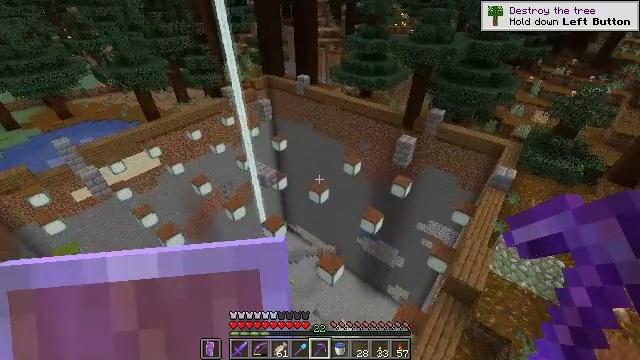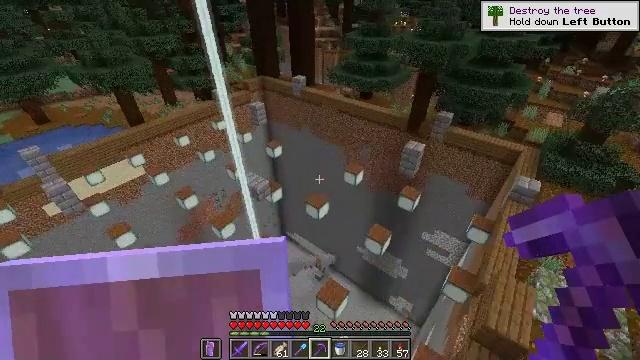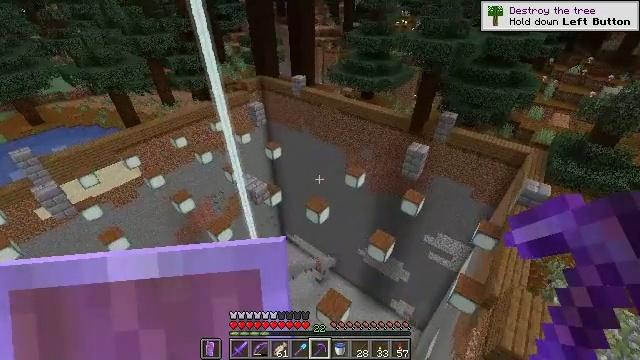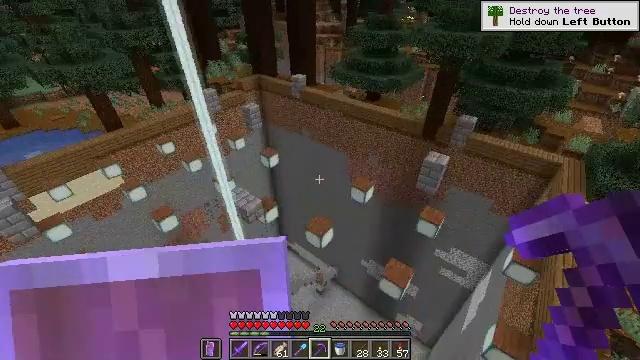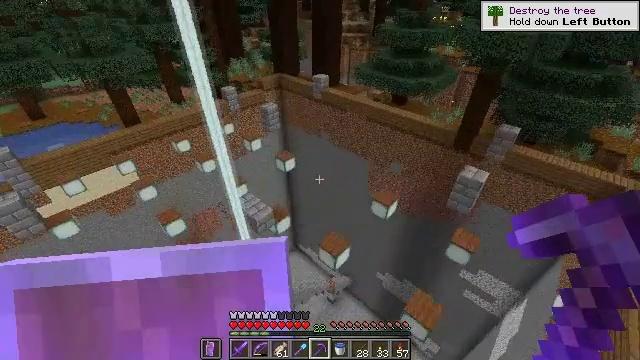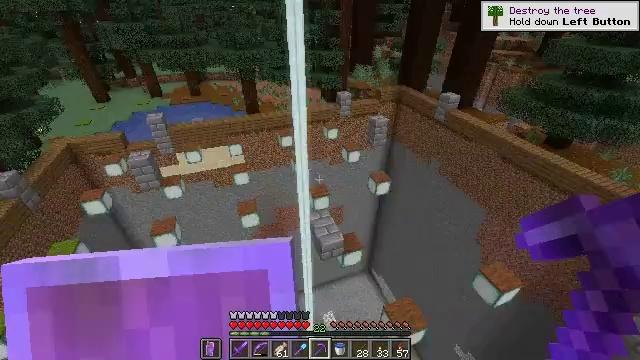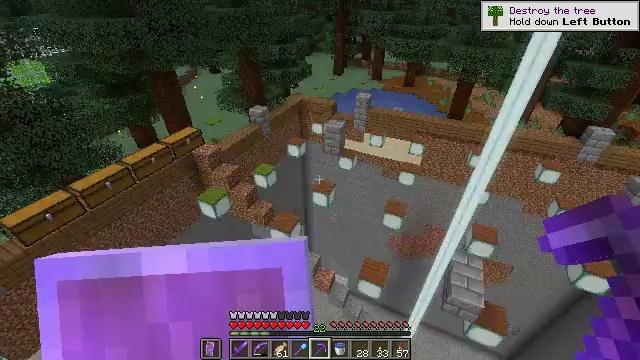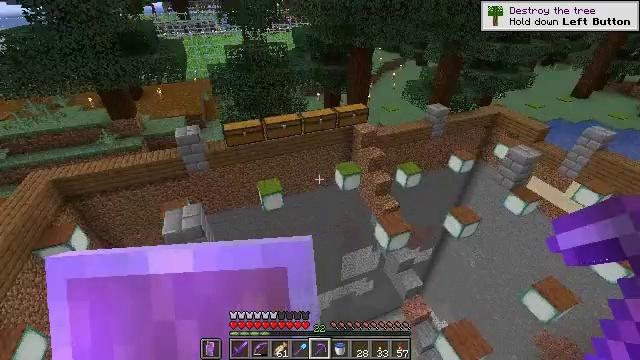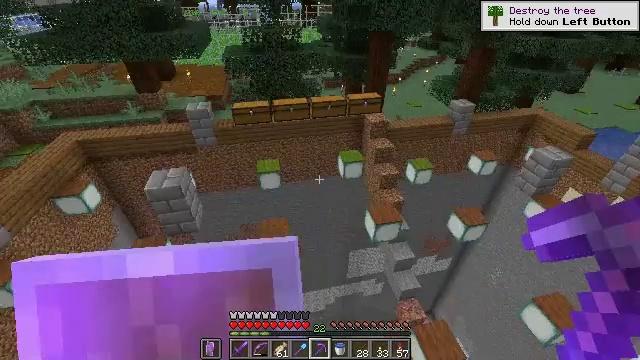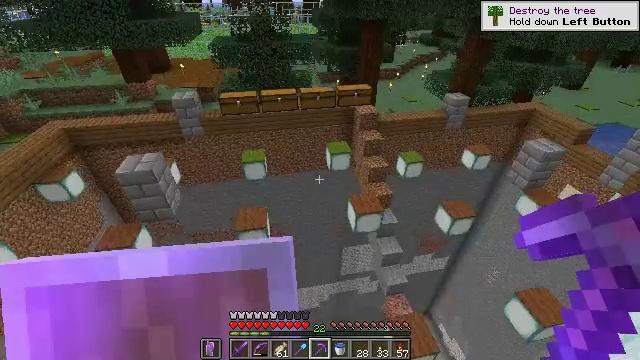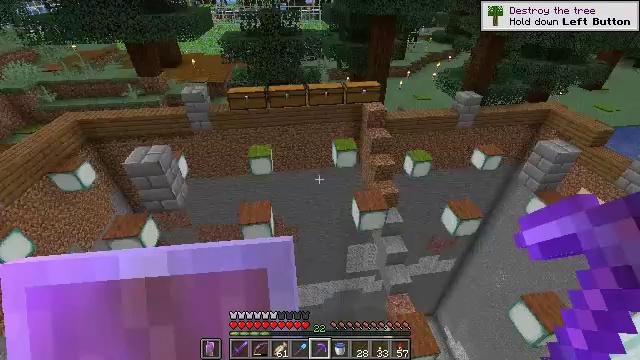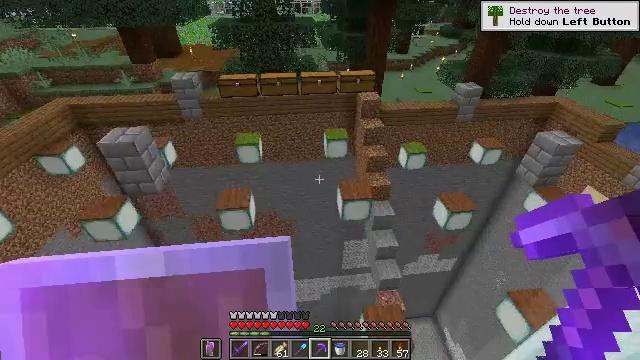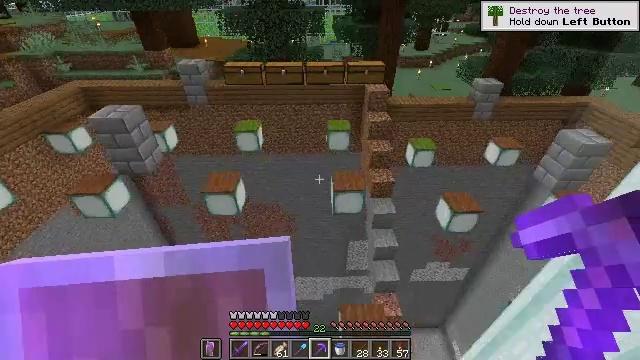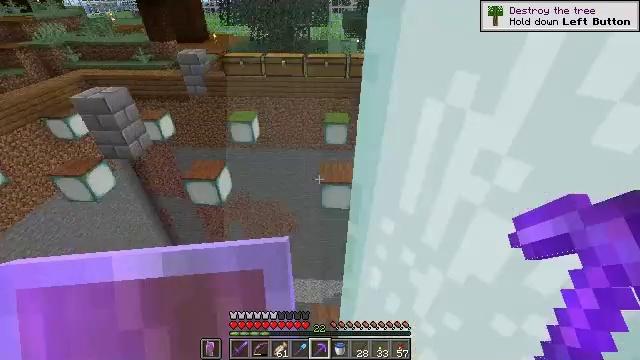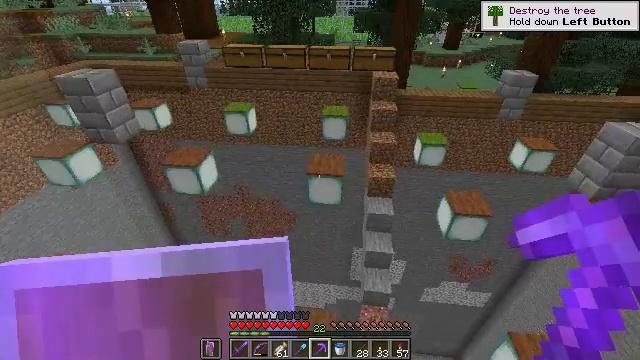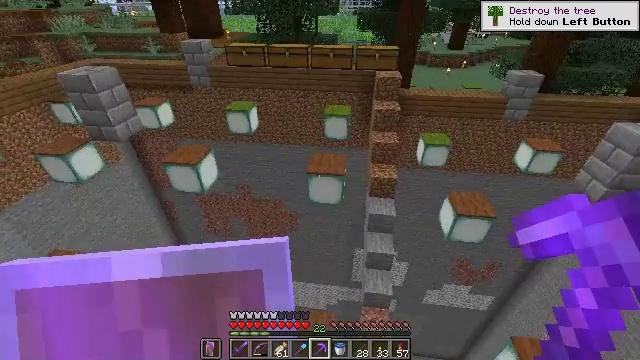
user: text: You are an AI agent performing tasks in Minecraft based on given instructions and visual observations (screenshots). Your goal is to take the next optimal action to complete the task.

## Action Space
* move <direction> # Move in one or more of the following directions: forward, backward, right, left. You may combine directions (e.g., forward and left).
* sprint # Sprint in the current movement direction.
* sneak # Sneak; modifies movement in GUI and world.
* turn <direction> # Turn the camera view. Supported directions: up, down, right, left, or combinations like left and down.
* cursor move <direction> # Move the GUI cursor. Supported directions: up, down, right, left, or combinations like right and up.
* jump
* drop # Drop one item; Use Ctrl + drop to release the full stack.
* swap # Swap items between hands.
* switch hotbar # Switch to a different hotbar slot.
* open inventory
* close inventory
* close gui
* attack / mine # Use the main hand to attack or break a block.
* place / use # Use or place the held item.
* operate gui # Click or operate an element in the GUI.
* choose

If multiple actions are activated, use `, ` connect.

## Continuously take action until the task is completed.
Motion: motion action
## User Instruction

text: Hunt a slime.
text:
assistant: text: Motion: no_op
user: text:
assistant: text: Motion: no_op
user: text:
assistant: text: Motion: no_op
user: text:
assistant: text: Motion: turn left
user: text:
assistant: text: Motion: turn left and up
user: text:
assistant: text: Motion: turn left
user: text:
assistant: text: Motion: turn left
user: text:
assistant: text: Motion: turn left
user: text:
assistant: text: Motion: turn left
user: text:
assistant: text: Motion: turn left
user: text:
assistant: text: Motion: turn left
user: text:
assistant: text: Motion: turn left
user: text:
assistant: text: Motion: turn left
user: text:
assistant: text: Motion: turn left and up
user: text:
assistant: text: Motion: no_op
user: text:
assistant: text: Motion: no_op
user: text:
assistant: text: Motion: no_op
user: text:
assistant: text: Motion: no_op
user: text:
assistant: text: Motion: no_op
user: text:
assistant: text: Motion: no_op
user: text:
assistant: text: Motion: no_op
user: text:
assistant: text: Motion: no_op
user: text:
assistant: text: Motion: no_op
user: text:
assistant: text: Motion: turn right and up
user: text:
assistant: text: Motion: turn right and down
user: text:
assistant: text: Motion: turn right and down
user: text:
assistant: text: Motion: turn right and up
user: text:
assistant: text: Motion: turn right and up
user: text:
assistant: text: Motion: turn right
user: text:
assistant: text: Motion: no_op